Interaction volume radius: 5 \u00c5
Interaction volume height: 10 \u00c5
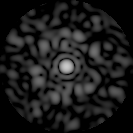
Disorder parameter: 0.7756